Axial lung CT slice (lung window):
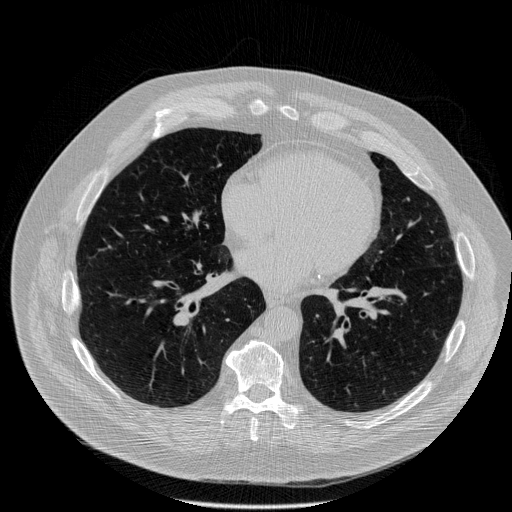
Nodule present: no